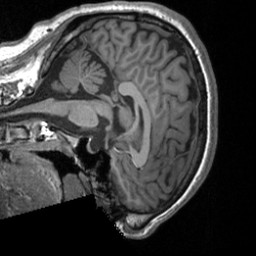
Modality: T1w
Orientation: sagittal
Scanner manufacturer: siemens
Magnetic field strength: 3 T
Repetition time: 1.9 s
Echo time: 0.00226 s